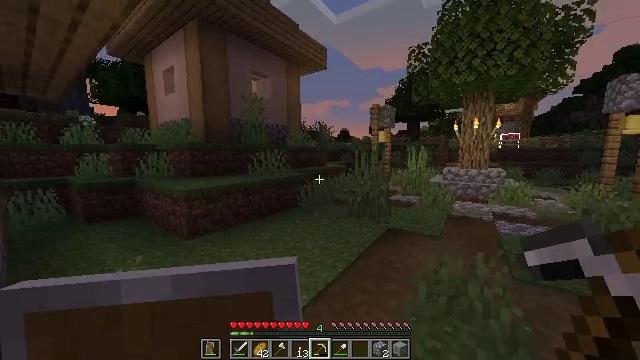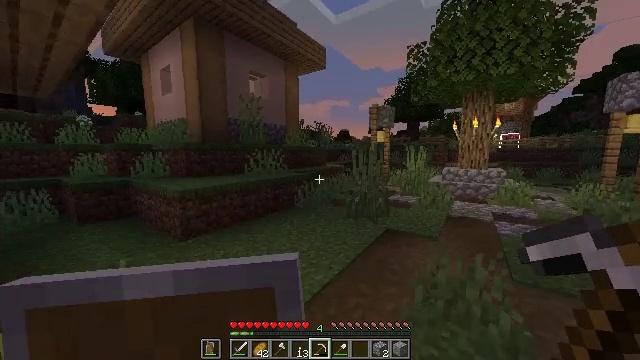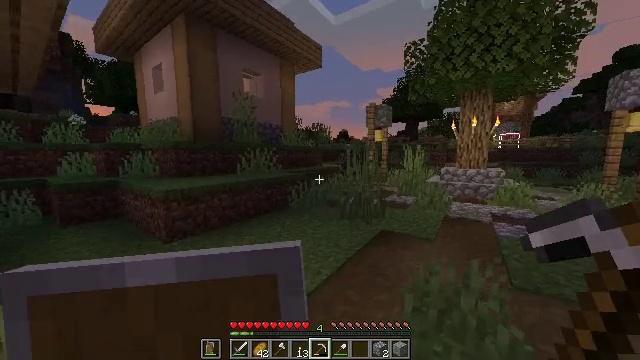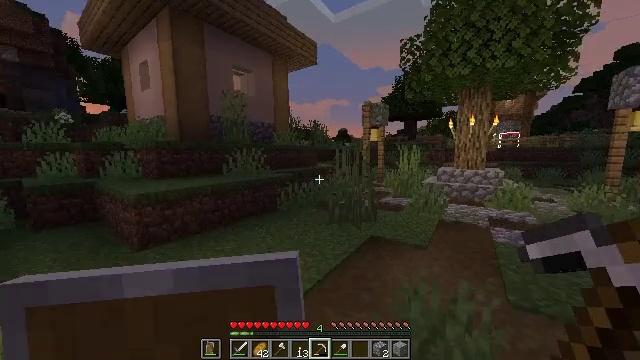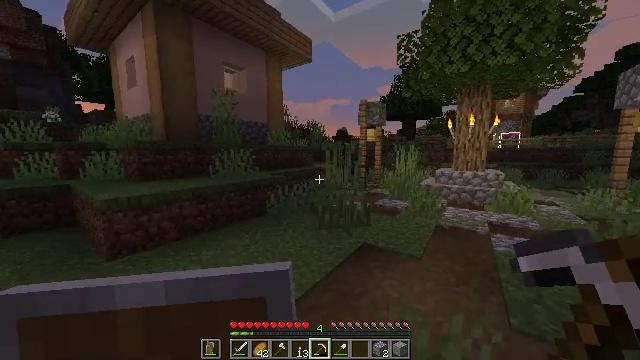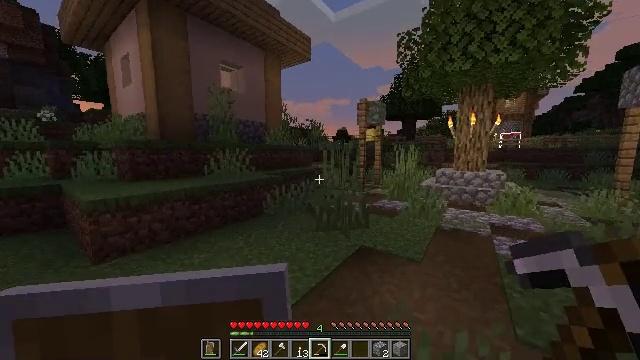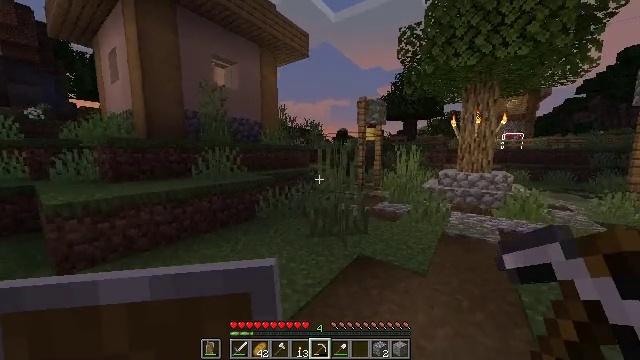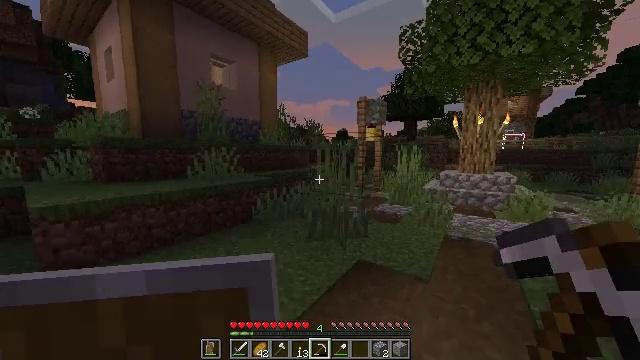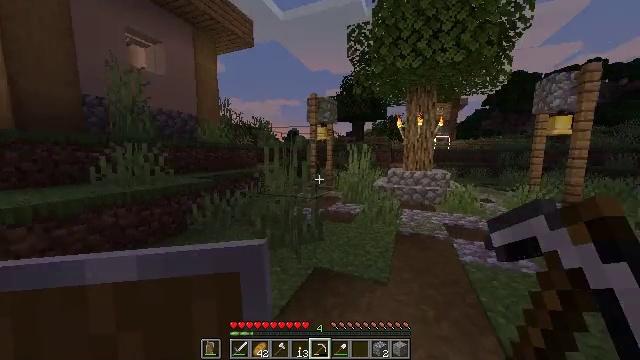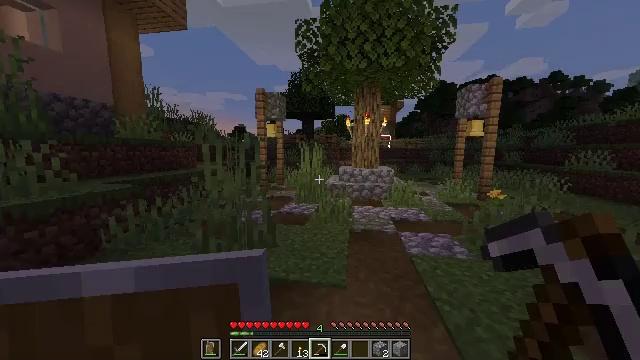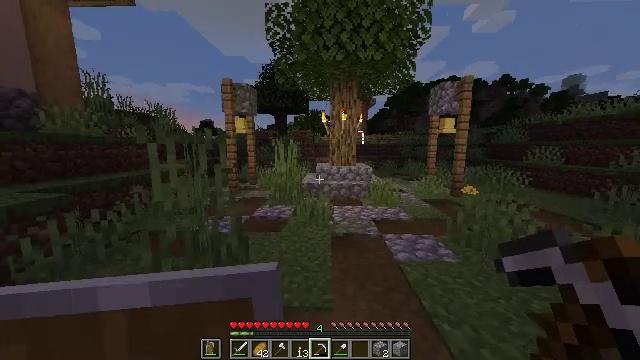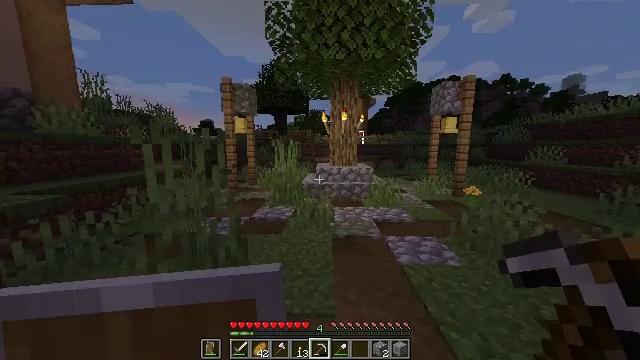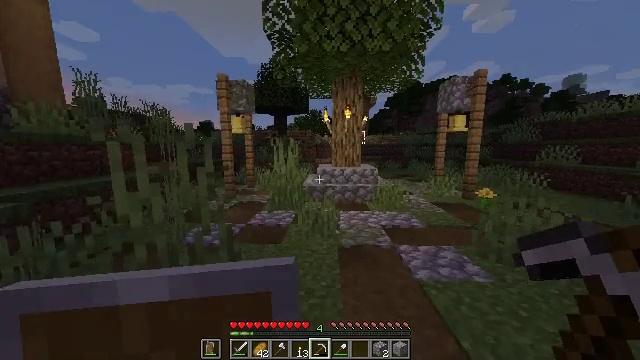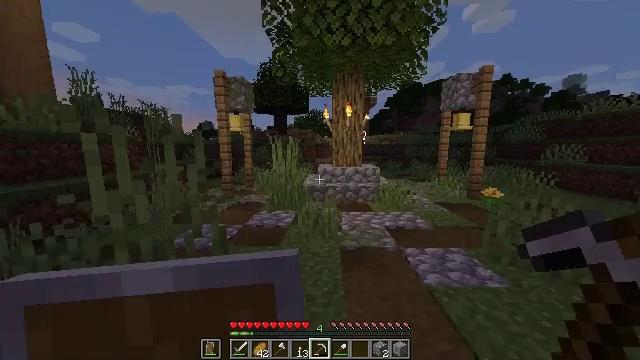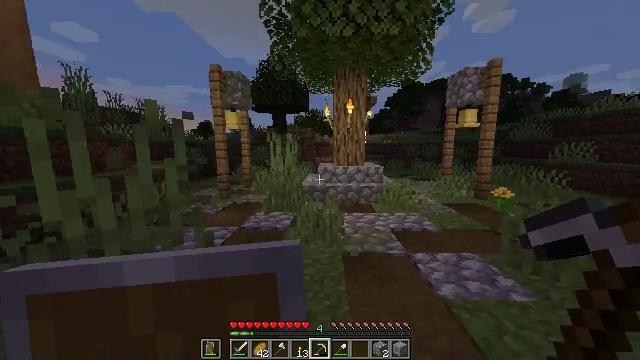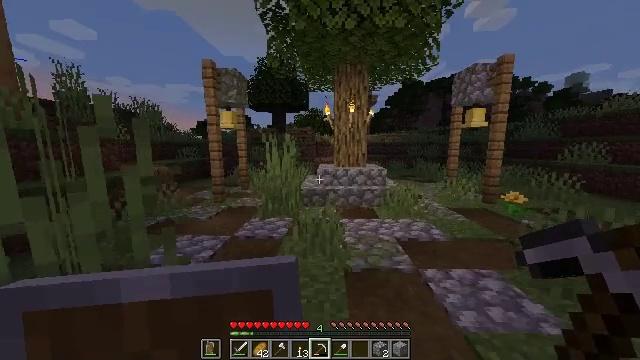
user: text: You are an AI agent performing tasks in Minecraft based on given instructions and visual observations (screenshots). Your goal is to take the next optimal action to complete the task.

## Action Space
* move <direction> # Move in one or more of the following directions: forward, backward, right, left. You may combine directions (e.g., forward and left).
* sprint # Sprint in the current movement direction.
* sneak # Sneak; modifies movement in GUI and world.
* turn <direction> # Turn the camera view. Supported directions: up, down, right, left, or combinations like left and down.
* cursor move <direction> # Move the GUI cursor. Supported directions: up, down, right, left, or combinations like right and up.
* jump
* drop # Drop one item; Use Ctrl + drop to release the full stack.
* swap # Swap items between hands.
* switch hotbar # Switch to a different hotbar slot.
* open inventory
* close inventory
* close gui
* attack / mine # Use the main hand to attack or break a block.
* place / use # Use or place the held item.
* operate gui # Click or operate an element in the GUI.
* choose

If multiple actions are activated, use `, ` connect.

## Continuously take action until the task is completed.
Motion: motion action
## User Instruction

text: Attack the oak door to gather it.
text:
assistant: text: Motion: move forward and move right, sprint
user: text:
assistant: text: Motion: move forward and move right, sprint
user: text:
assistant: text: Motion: move forward and move right, sprint
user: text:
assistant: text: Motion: move forward, sprint
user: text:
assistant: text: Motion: move forward, sprint
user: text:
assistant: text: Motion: move forward, sprint
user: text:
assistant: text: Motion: move forward, sprint
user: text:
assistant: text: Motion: move forward, sprint, turn right
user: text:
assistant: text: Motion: move forward, sprint, turn right
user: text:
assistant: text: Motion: move forward, sprint, turn right
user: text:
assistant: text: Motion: move forward, sprint
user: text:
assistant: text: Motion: move forward, sprint
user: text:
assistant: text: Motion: move forward, sprint
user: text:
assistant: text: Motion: move forward, sprint
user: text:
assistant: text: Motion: move forward, sprint
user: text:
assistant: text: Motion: move forward, sprint, turn left
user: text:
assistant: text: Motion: move forward, sprint
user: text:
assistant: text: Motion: move forward, sprint, turn left
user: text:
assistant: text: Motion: move forward, sprint, turn left
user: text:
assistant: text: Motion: move forward, sprint
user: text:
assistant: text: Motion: move forward, sprint
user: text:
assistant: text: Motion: move forward, sprint
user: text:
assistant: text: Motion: move forward, sprint
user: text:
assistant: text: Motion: move forward, sprint
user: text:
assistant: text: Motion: move forward, sprint
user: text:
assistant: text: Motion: move forward, sprint
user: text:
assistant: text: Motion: move forward, sprint
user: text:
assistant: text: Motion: move forward and move left, sprint
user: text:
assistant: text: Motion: move forward and move left, sprint
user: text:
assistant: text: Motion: move forward and move left, sprint